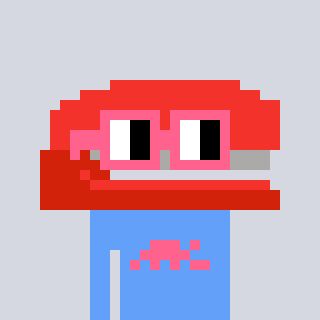
a pixel art character with square pink glasses, a stapler-shaped head and a blue-colored body on a cool background